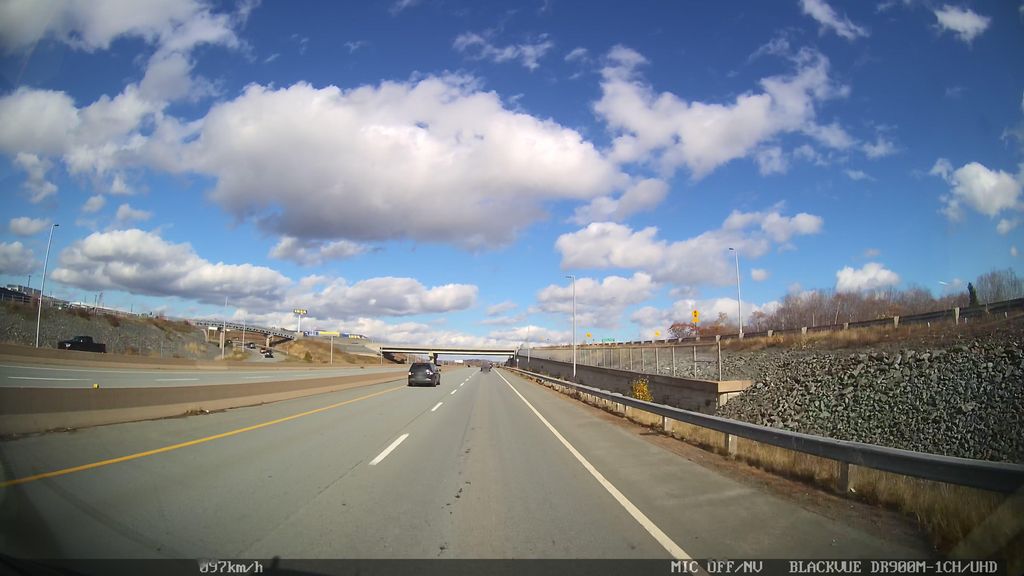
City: halifax